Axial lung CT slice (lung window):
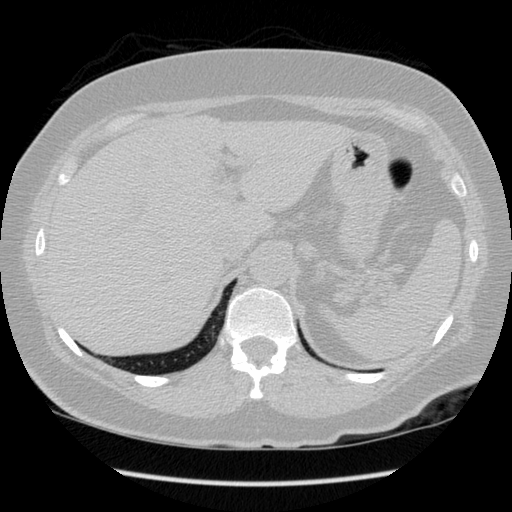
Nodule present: no